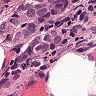
Metastatic tissue present: yes